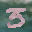
Label: 3